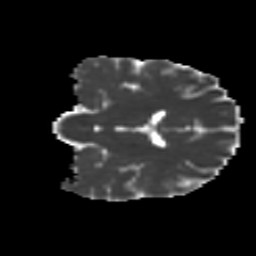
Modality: MD
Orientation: coronal
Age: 17
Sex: female
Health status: ill
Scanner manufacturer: ge
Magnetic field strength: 3 T
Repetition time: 6.752 s
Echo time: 0.079 s